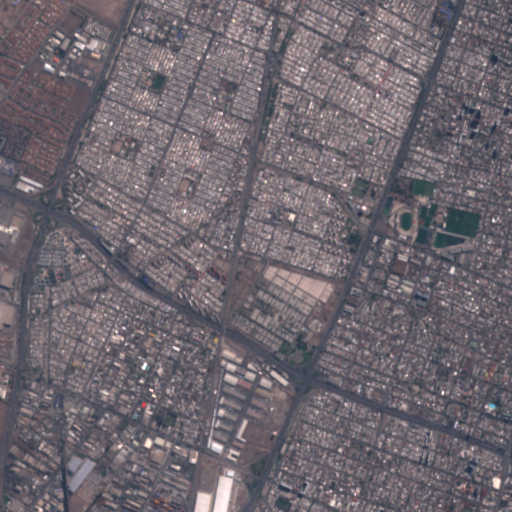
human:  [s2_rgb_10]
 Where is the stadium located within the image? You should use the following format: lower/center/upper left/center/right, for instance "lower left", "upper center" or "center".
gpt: The stadium is located in the center right of the image.
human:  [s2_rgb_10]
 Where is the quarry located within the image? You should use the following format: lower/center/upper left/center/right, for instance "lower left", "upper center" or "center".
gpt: There is no quarry in the image.